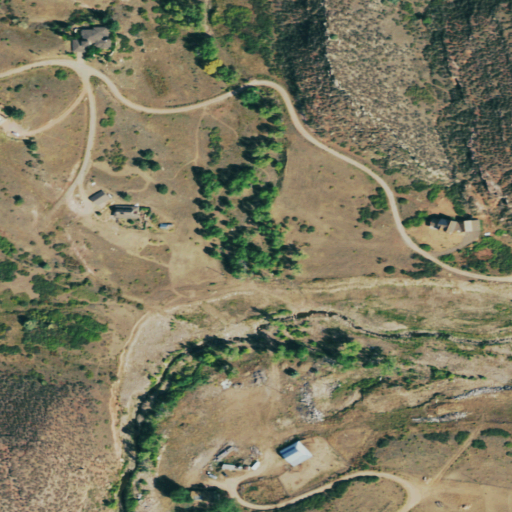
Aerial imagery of valley in Colorado named Dry Hollow containing shrub, herbaceous wetlands, open development, woody wetlands, grassland, low intensity development, and medium intensity development